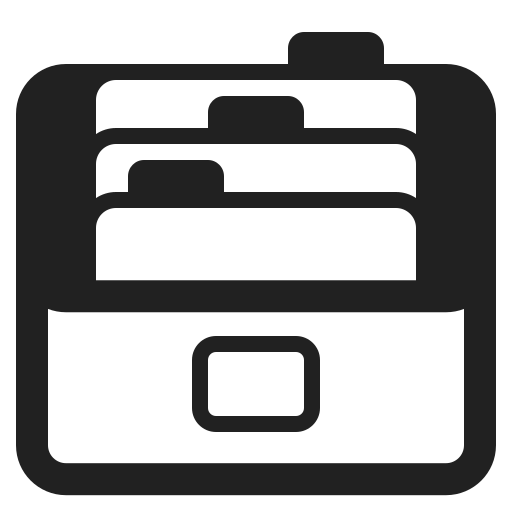
card file box high contrast